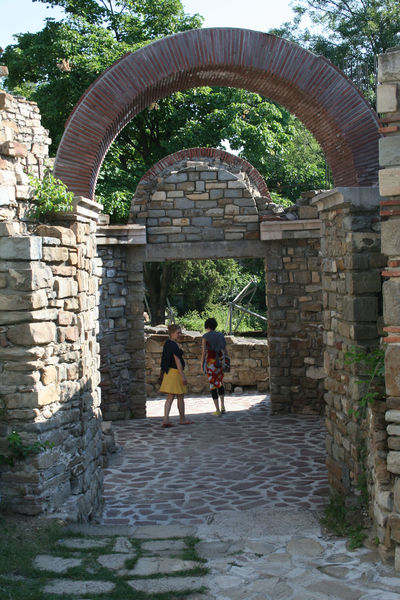
Titel: Festung von Veliko Tarnovo; Zarewez
Standort: Veliko Tarnovo (EU - Bulgarien)
Institution: Veliko Tarnovo, Bulgarien
Schlagwörter: baum, himmel, bäume, frauen, gelb, menschen, mädchen, frau, licht, gras, park, schirm, sonnenschirm, weg, leute, rock, alt, steine, natur, boden, bogen, mauer, besucher, rundbogen, tor, foto, fotografie, fugen, ruine, antike, sonnig, gemäuer, mauern, steinboden, gemauert, touristen, steinstufen, sonnenschierm